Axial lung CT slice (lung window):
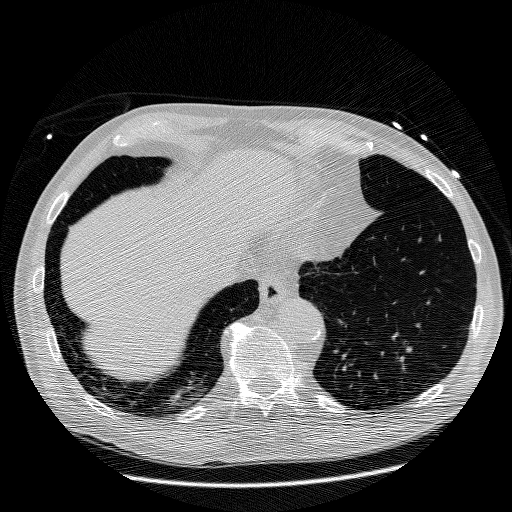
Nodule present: no